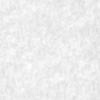
Label: no_change